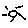
Label: sun